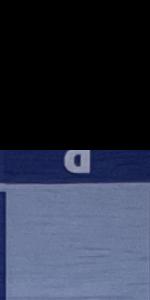
Label: Empty